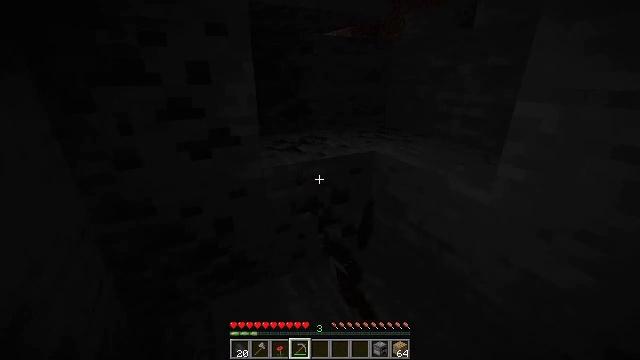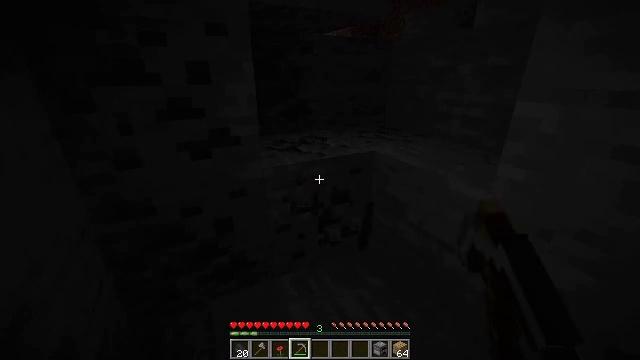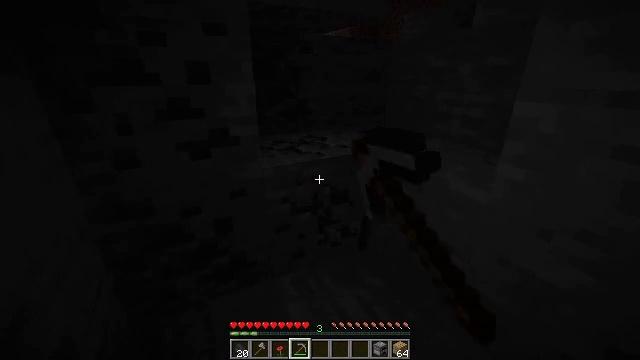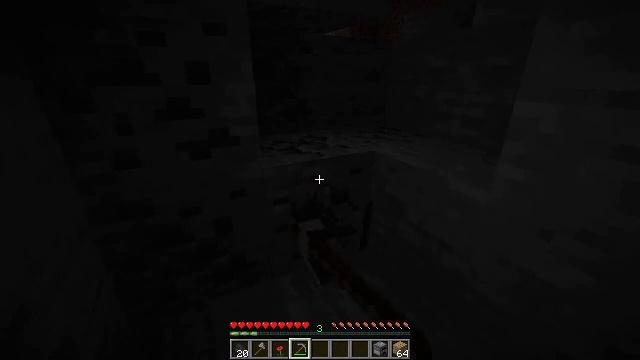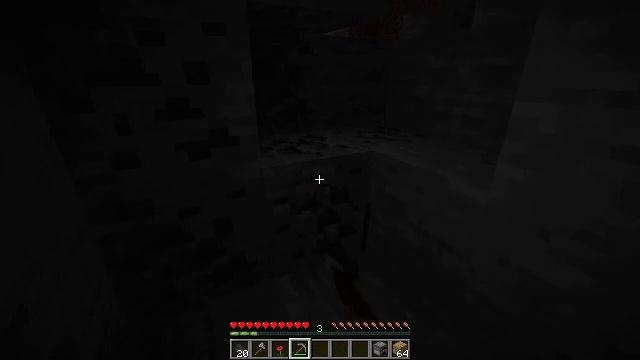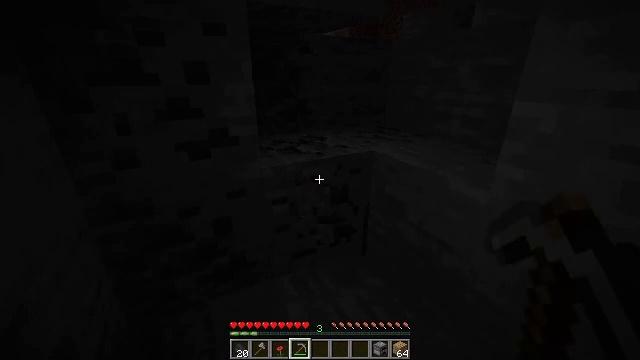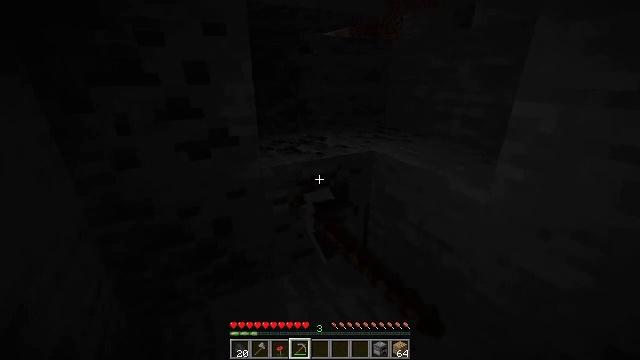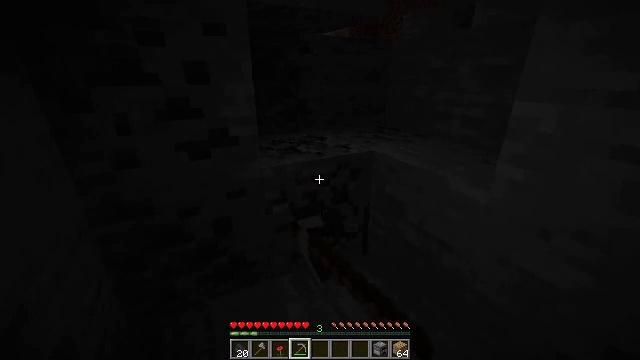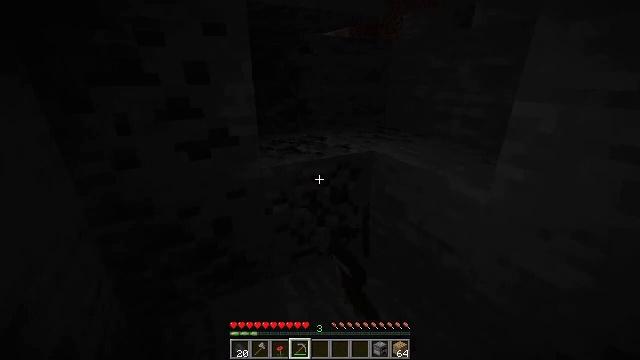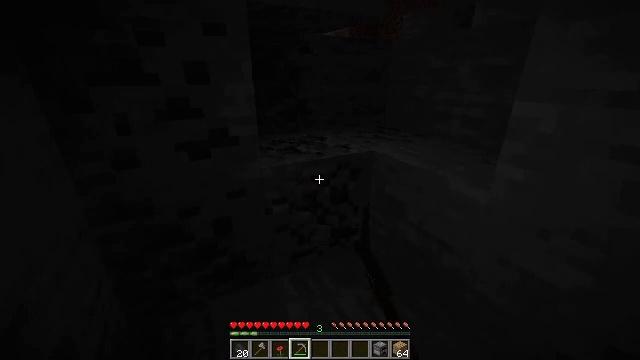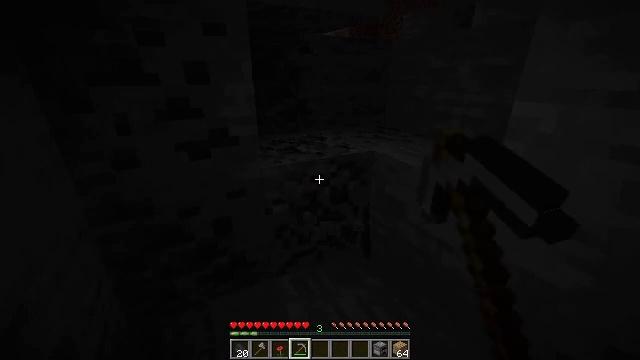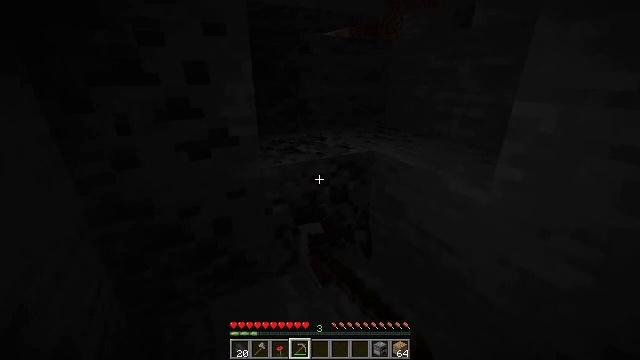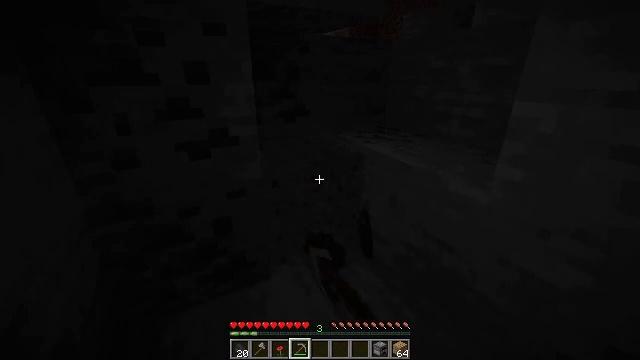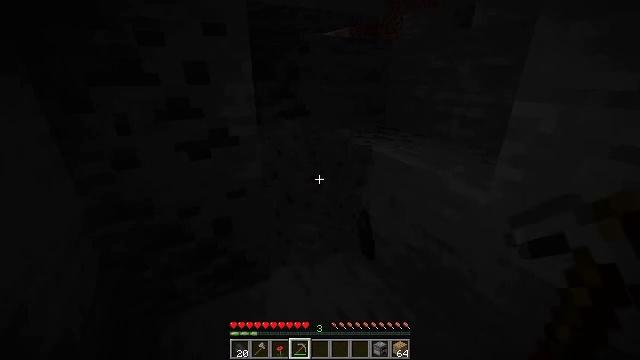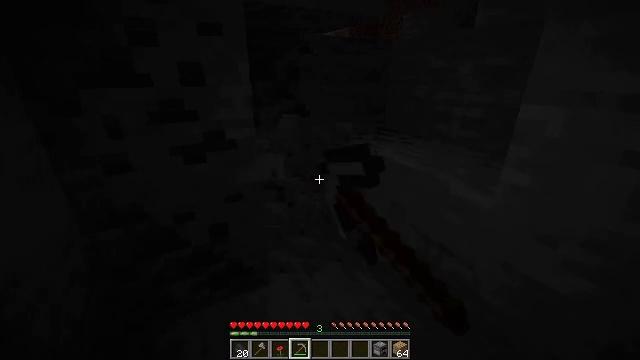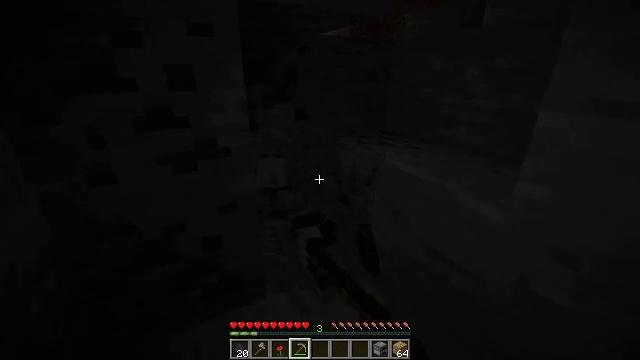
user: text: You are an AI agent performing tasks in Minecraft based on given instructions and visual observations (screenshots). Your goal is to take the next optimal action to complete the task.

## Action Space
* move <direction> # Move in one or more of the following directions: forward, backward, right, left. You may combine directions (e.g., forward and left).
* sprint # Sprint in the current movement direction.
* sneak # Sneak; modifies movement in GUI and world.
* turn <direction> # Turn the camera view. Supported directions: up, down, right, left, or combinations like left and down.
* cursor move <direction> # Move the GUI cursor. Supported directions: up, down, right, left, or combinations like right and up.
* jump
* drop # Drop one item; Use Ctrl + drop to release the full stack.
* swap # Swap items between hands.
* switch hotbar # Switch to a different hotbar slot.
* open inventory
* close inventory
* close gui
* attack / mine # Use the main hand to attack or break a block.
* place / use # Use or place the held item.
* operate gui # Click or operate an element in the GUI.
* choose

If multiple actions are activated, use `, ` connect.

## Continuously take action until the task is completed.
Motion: motion action
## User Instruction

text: Break the coal ore to collect coal.
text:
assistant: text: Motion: attack / mine
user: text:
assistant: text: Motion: attack / mine
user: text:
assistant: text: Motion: attack / mine
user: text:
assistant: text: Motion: attack / mine
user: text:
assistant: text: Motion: attack / mine
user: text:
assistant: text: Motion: attack / mine
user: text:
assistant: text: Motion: attack / mine
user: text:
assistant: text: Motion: attack / mine
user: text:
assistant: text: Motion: attack / mine
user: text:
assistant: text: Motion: attack / mine
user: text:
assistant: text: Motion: attack / mine
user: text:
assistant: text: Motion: attack / mine
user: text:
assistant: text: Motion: attack / mine
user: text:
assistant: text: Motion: move forward, attack / mine
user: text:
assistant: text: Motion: move forward, attack / mine
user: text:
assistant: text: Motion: move forward, attack / mine
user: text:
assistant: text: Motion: attack / mine
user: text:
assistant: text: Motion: move right, attack / mine
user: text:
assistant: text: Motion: move right, turn left and down, attack / mine
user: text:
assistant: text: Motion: move right, turn left, attack / mine
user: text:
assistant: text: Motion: move right, turn left, attack / mine
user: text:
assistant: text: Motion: move forward and move right, turn left and up, attack / mine
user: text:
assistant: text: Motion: move forward and move right, turn left and up, attack / mine
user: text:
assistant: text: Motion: move forward, turn left and up, attack / mine
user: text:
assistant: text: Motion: turn left and up, attack / mine
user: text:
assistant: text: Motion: attack / mine
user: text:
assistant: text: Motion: attack / mine
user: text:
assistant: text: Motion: attack / mine
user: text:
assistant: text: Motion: turn up, attack / mine
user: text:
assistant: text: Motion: turn up, attack / mine